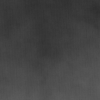
Label: dusty